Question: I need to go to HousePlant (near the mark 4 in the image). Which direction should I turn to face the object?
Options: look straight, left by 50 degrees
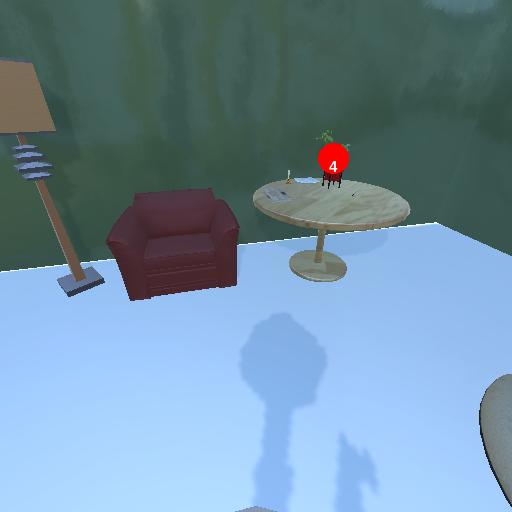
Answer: look straight